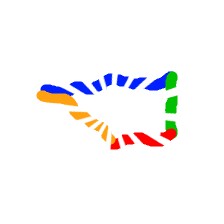
Shape: trapezoid